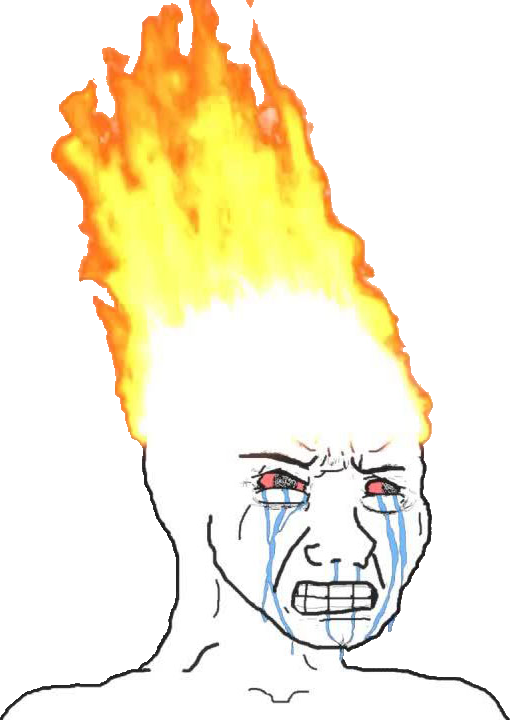
Label: 5_Crying_Wojak